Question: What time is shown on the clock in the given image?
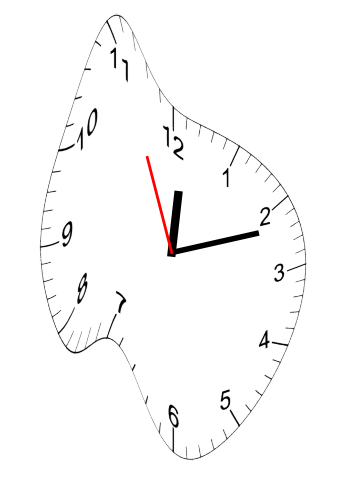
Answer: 12:11:56